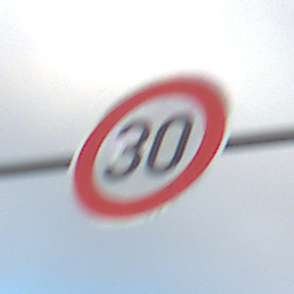
Verkehrszeichen: Geschwindigkeit30
Umgebung: Outdoor, RoadRail
Tageszeit: SunriseSunset
Wetter: PartlyCloudy
Licht: Natural
Jahreszeit: NotSpecified
Kontrast: LowContrast